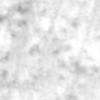
Label: no_change